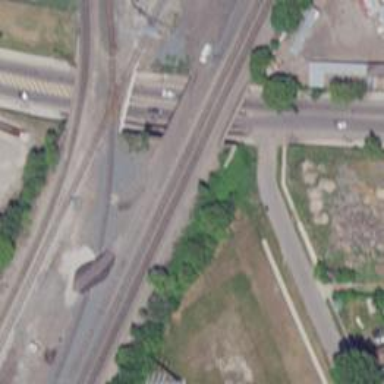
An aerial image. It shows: Railway bridge over siding rail track.